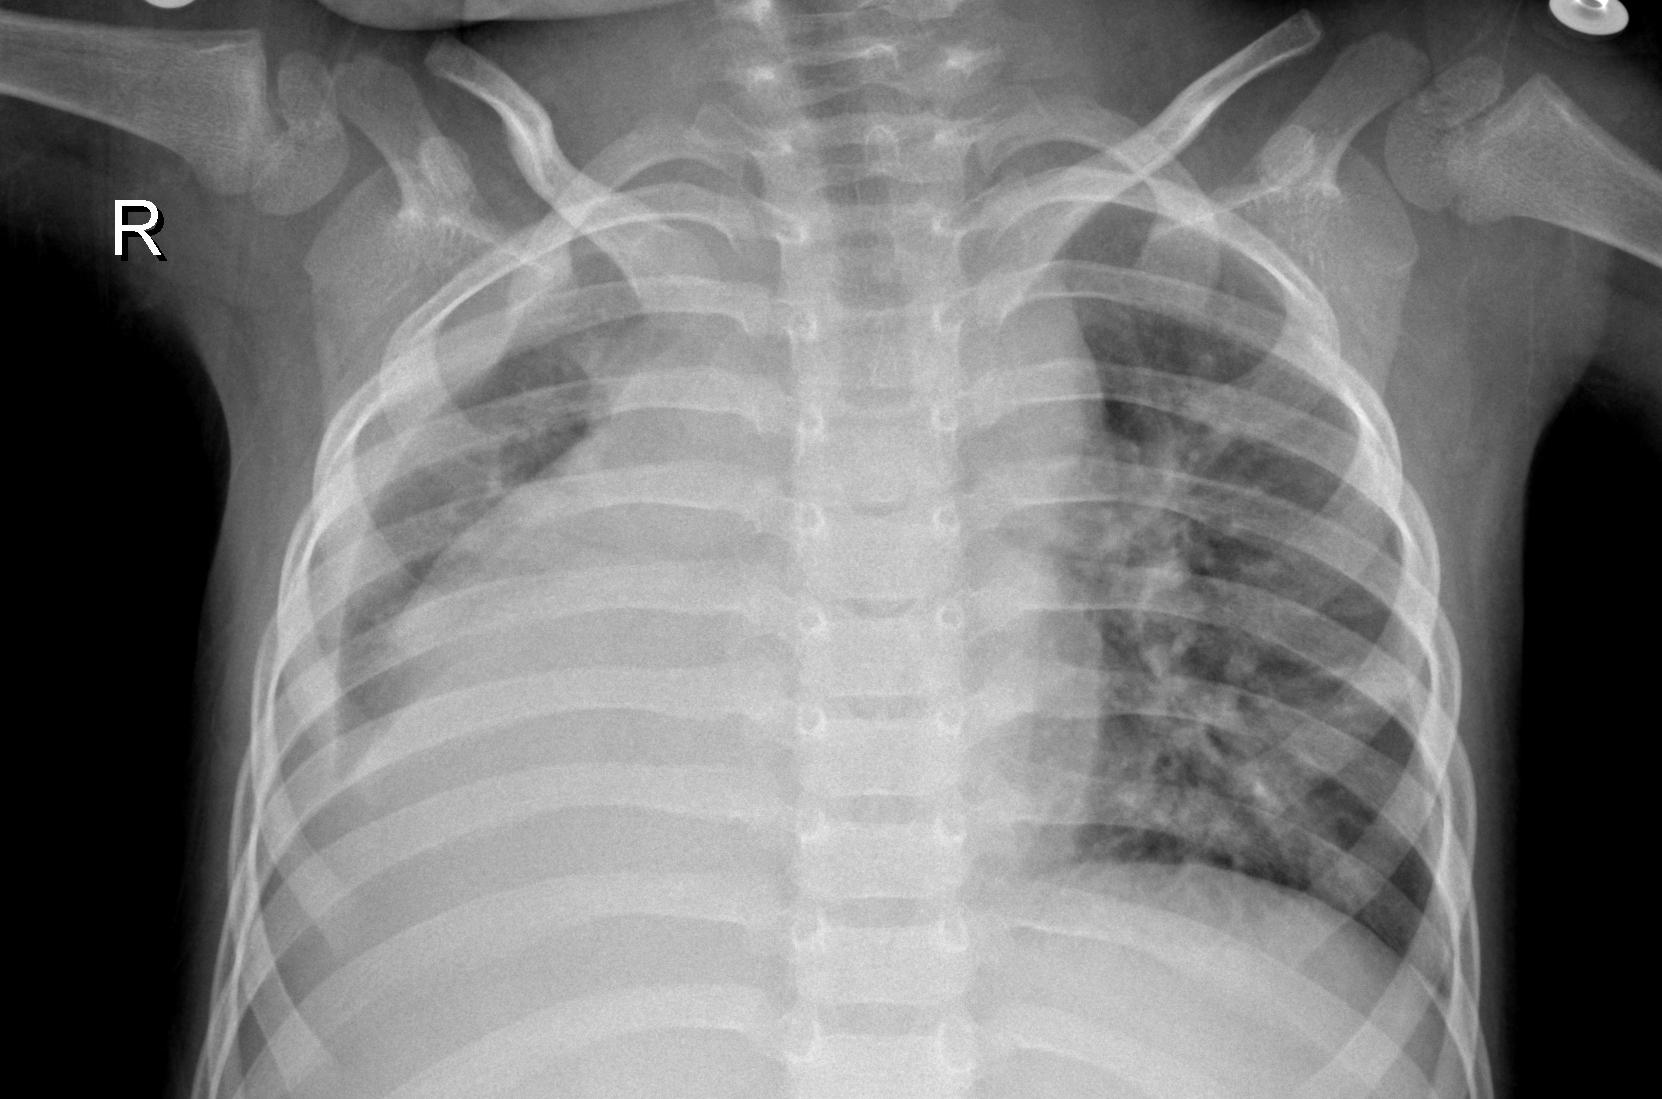
Diagnosis: PNEUMONIA